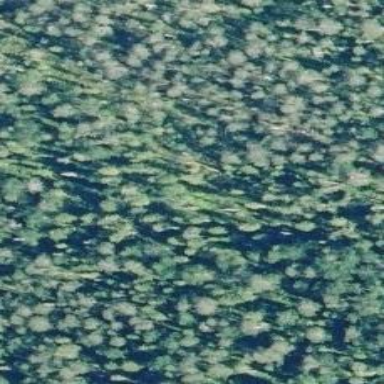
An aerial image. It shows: Swampy wetland area.